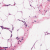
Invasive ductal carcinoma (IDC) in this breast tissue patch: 0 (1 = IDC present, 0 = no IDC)